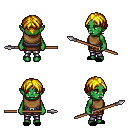
a pixel art fantasy rpg character, female body template, orc, green skin, leather chest armor, metal pants, blonde parted hairstyle, black slippers, spear, four views (front, back, left, right), 2x2 character sprite sheet, small pixel art, hard edges, no anti-aliasing